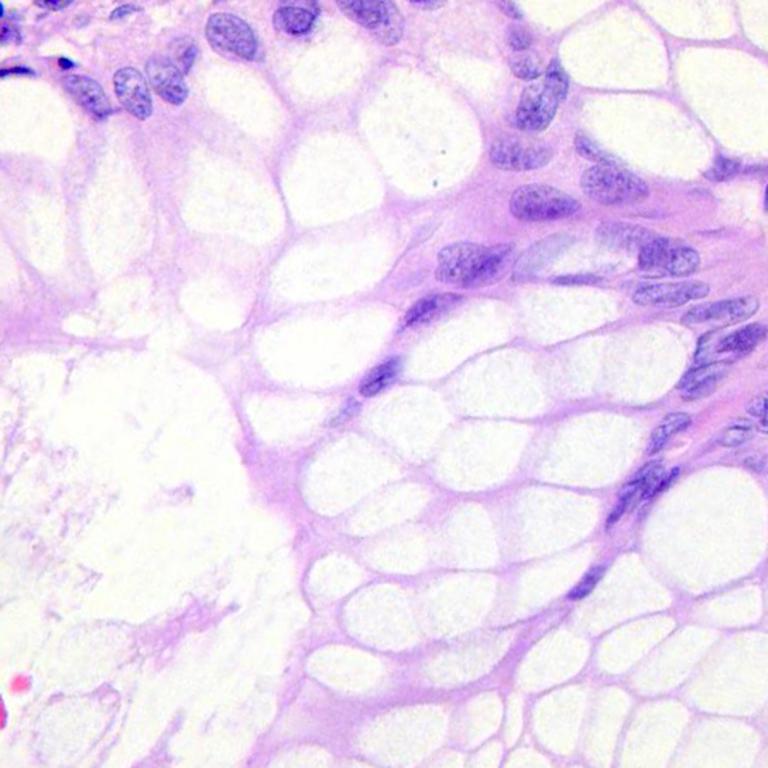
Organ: colon
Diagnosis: benign